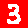
Digit: 3